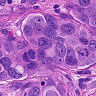
Metastatic tissue present: yes